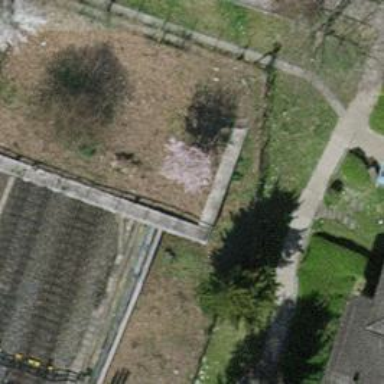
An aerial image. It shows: Retaining wall made of concrete.